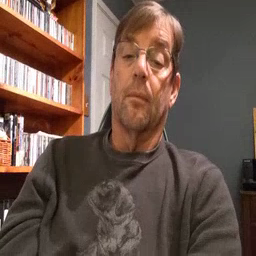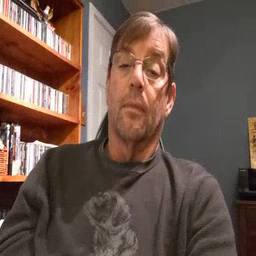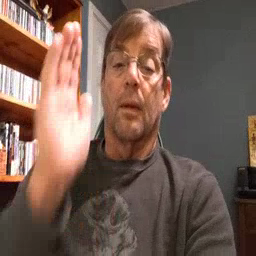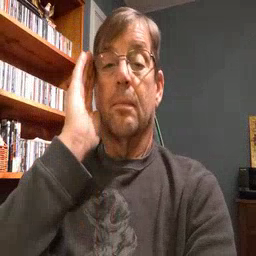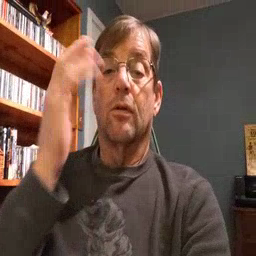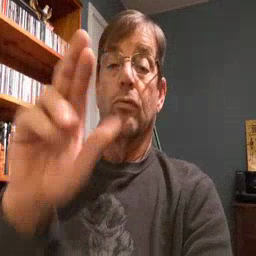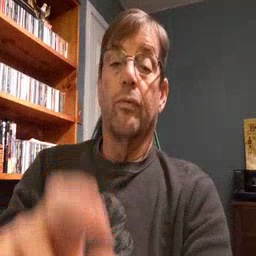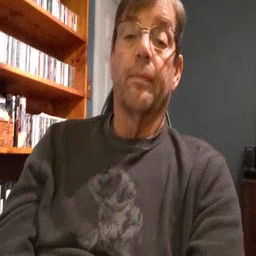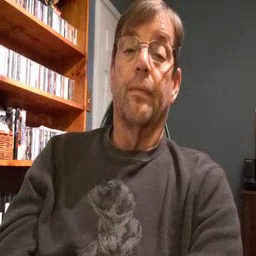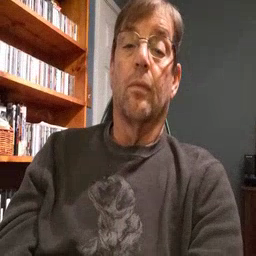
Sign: bedroom